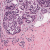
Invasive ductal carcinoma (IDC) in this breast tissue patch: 0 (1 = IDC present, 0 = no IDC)